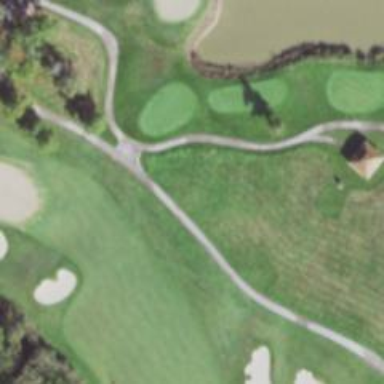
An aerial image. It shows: Service road used as golf cart path.